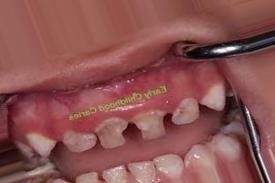
Condition: Caries